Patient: sex M, age 51
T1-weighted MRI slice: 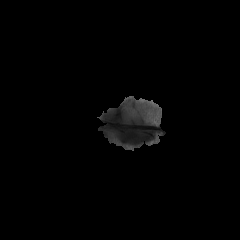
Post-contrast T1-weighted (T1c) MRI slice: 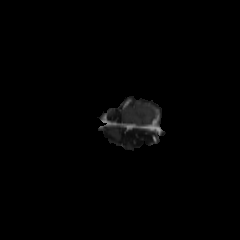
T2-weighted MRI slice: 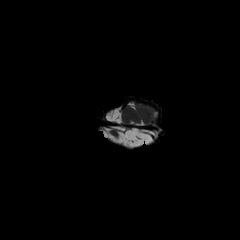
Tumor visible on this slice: yes
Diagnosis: Glioblastoma, IDH-wildtype
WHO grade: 4